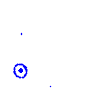
Particle: electron